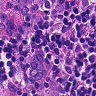
Metastatic tissue present: yes